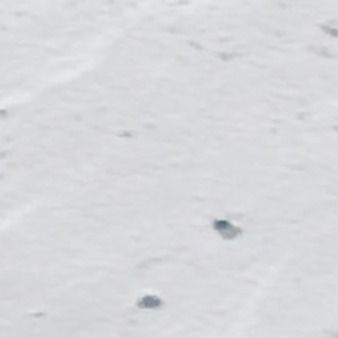
Label: other